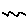
Label: zigzag